Field crop: maize
Growth stage: 2
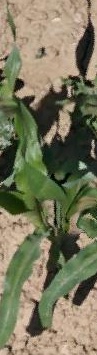
Species: maize